Question: I have the following graph

I want to write a query that return the doc node where the 'complex' node might have 2 or more '[COMPOSED_OF]' relation with nodes of type 'keyword'
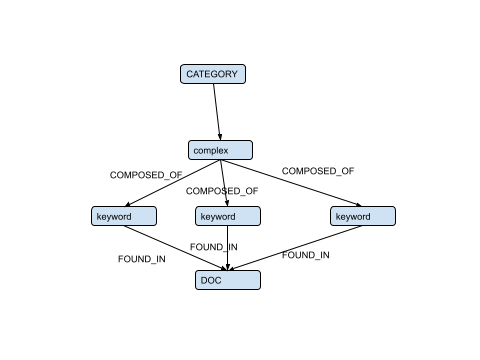
Answer: Assuming you start from category, can you try
'''
START cat=<lookup category node>
MATCH (cat)-->()-[r:COMPOSED_OF]->()-[:FOUND_IN]->(doc)
with count(r) as composedCount, doc
WHERE composedCount>2
return doc
'''
[Note that I have not really executed this]